Question: I have a problem , I have a column with some data.
I want to transpose all of this data automatically with a macro.
I have cells in the column with some special text this is the end of the first row end the 2 row and 3.. how can i do this ? the cells range"s are random.
Thanks!

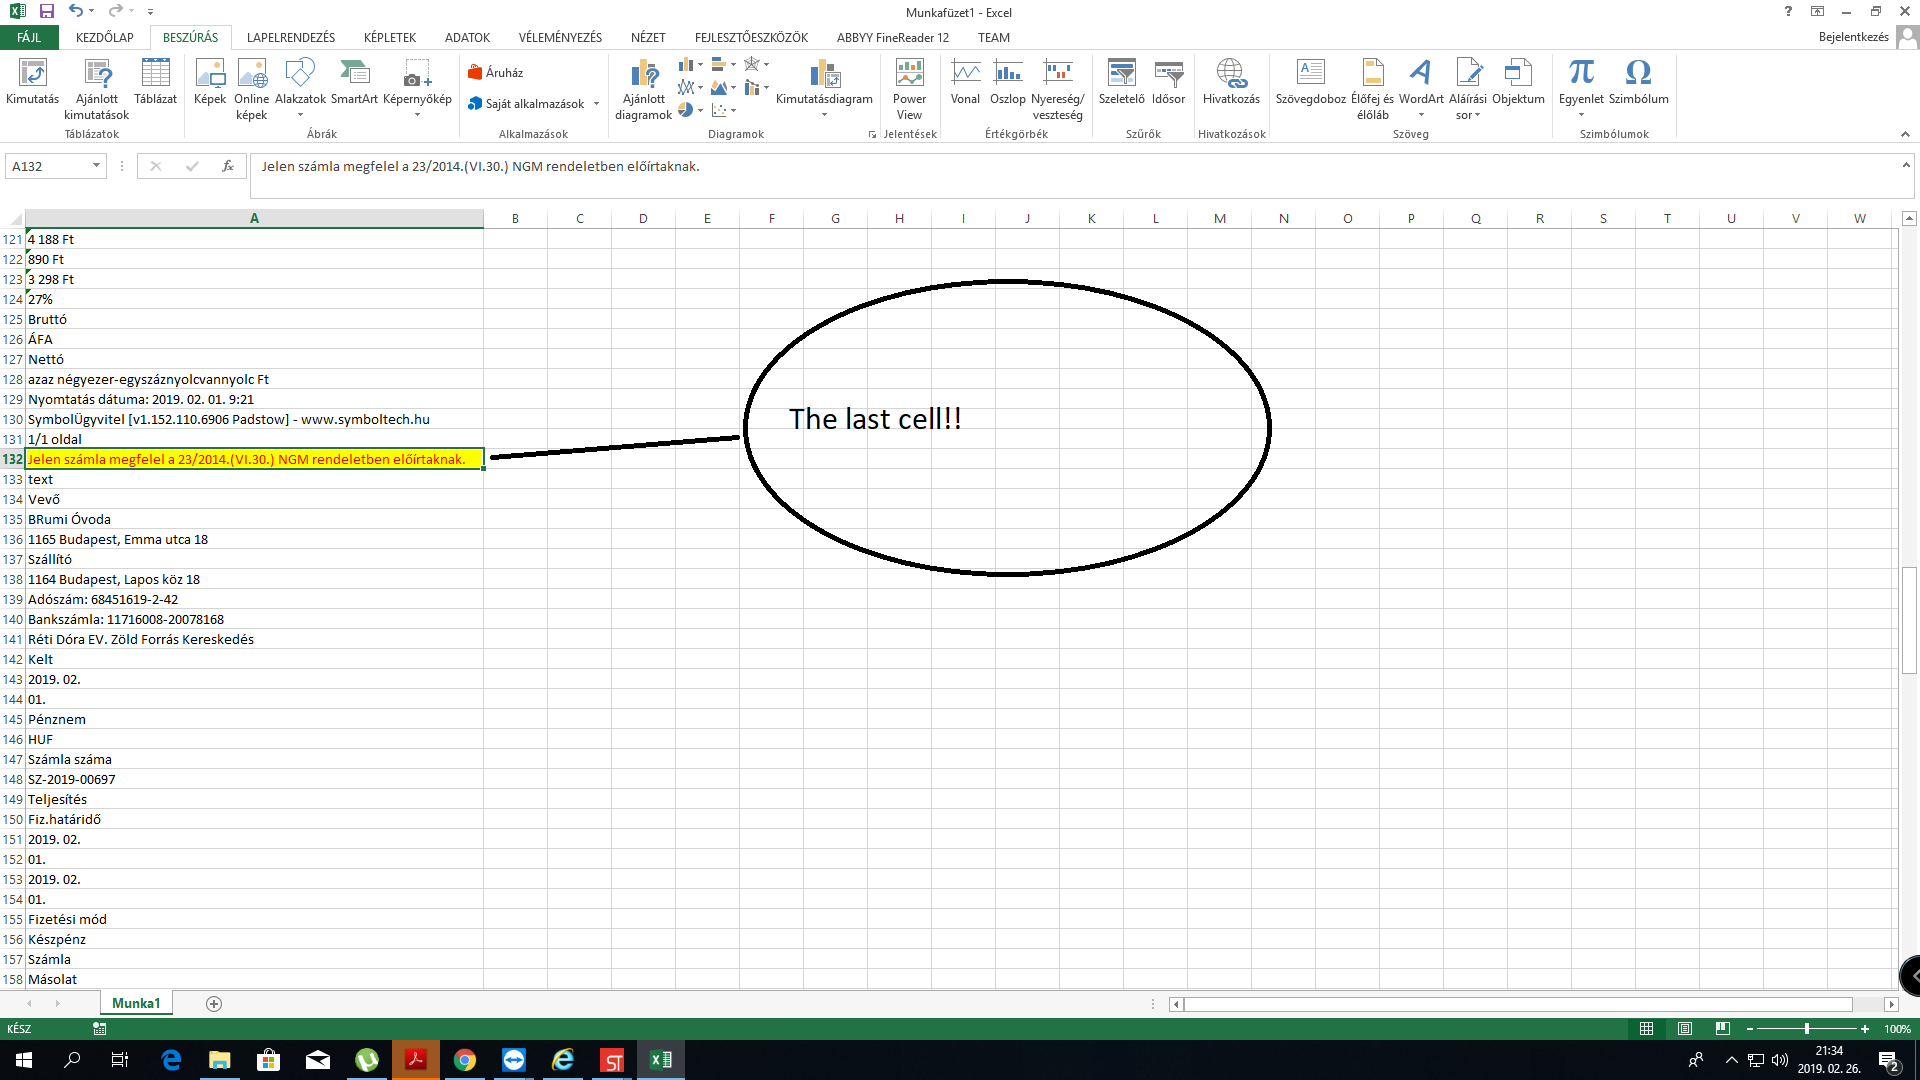
Answer: This code will copy loop through all the non-blank cells in column 1 of the ActiveSheet and transpose them to the adjacent cells starting at B1. You need to change '"Condition Text"' to a statement that matches when the end of each row is round. Because you haven't specified what makes the last cell unique to the rest, you'll need to write this part yourself.
'''
Option Explicit
Private Sub TransposeCol()
Dim sht As Worksheet
Set sht = ActiveSheet
Dim i As Long
i = 1
Dim n As Long
n = 2
While sht.Cells(i, 1) <> "Condition Text"
sht.Cells(1, n) = sht.Cells(i, 1)
i = i + 1
n = n + 1
Wend
End Sub
'''